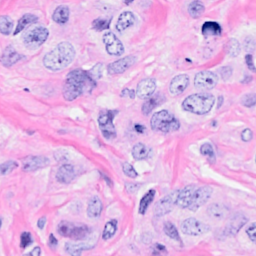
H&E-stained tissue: Breast